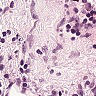
Metastatic tissue present: no